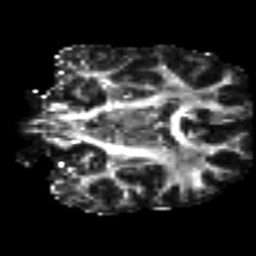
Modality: FA
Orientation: coronal
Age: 31
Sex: female
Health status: ill
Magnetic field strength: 3 T
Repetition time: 9 s
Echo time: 0.093 s